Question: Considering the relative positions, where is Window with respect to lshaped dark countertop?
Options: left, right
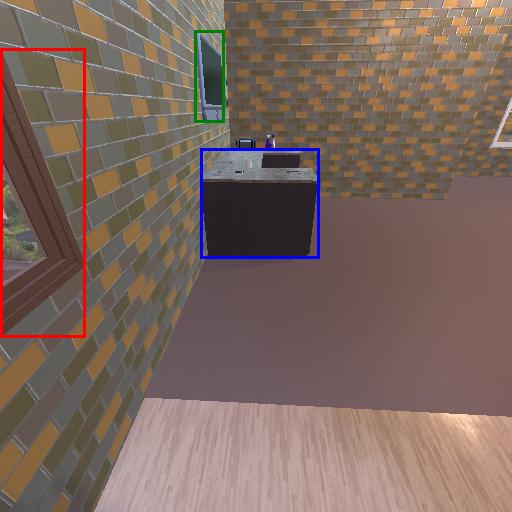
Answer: left